Question: Often ( too often ) I get this error in chrome console. I really can't find any syntacs error in my javascript code
When I try to locate where this error happen in google chrome, it always shows this:

It shows that error is on the beginning of the file ( somewhere around DOCTYPE ). Is this just that chrome doesn't show more infos or I messed up with inclusion of the files somewhere? ( or maybe even syntacs? ).
Either way, I can't locate it with help of debug console
---
this is global.js:
'''
(function() {
$("#btadd").click(function() {
$(".newlist").slideUp();
return false;
});
})();
'''
---
this is html:
'''
<div class="newlist" style="display:none">
<h4>Title: <input type="text"/></h4>
</div>
<br />
<a href="javascript:void()" id="btadd"><span>Add New</span></a>
'''
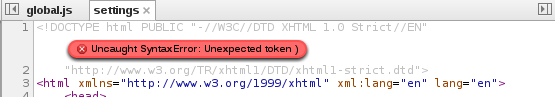
Answer: Change this:
'''
(function() {
$("#btadd").click(function() {
$(".newlist").slideUp();
return false;
});
})();
'''
to this:
'''
$(function () {
$("#btadd").click(function () {
$(".newlist").slideUp();
return false;
});
});
'''
Or move your existing JavaScript to the end of the body. You created a self-invoking anonymous function that's executing before the elements it applies to have been loaded. This would work fine once the DOM is fully loaded, but since it's in the head of your document it runs too early. By using the example I showed you you're using jQuery's document ready event to run the code.